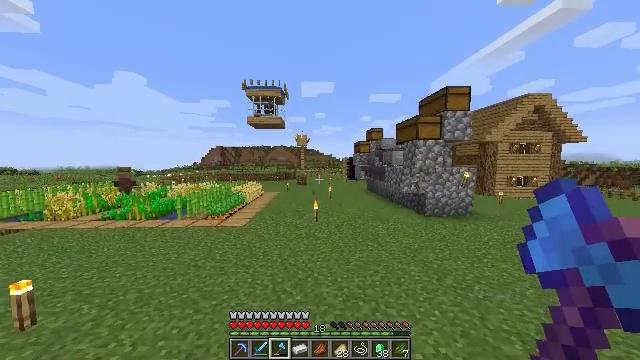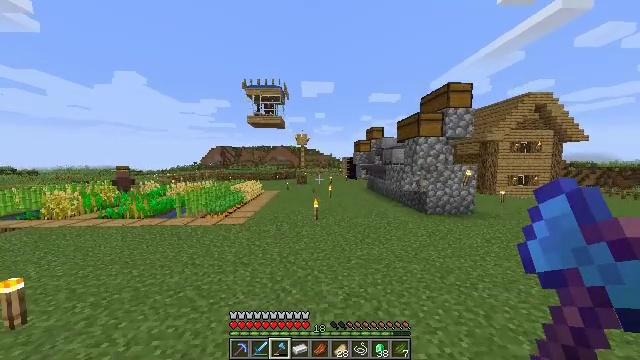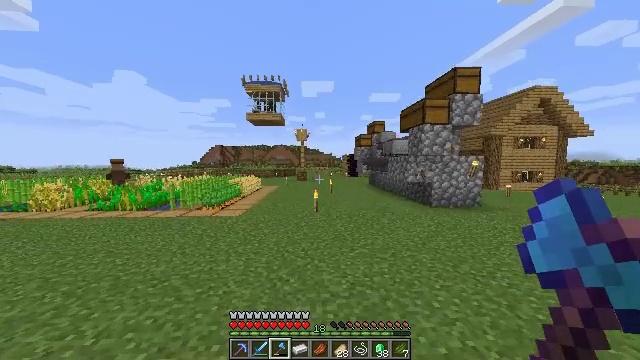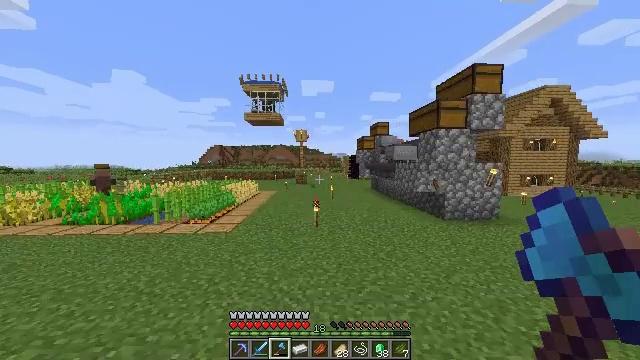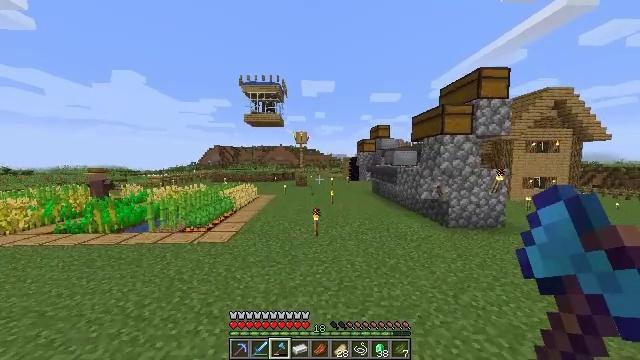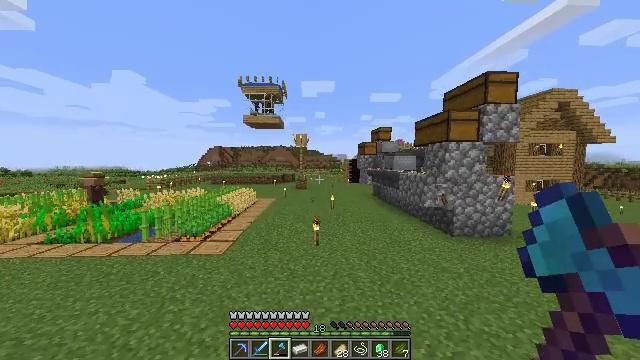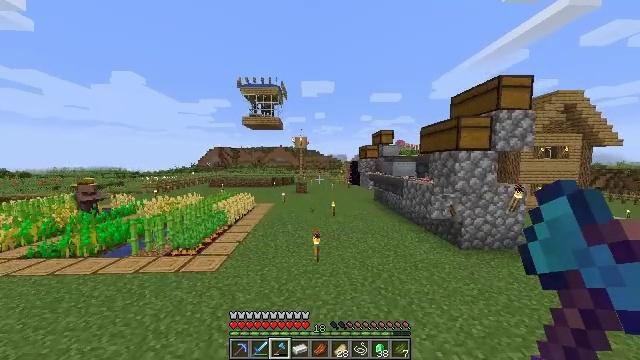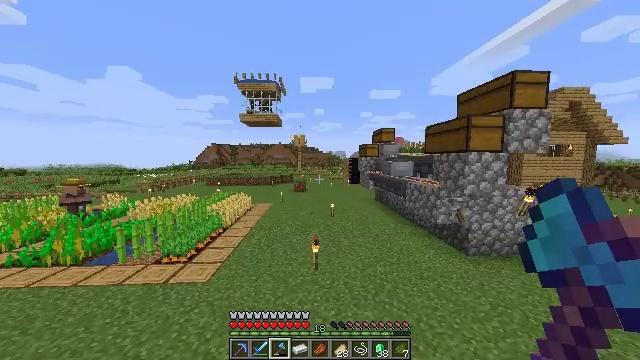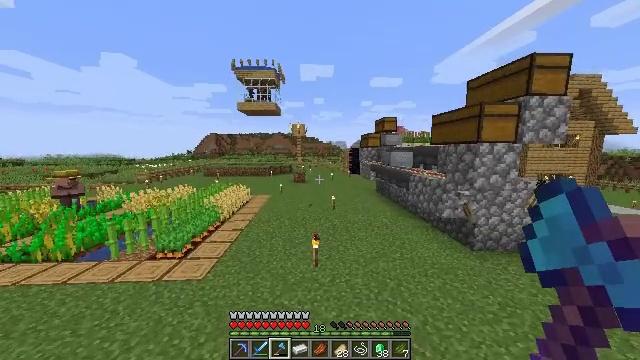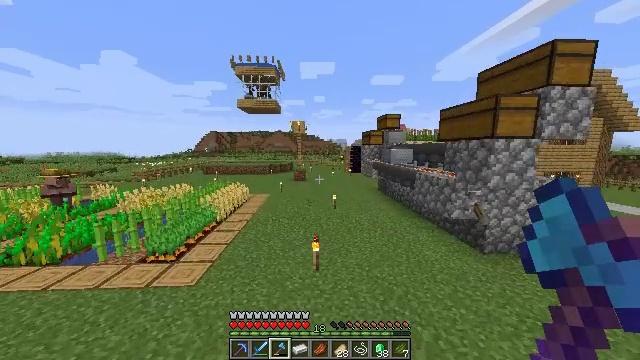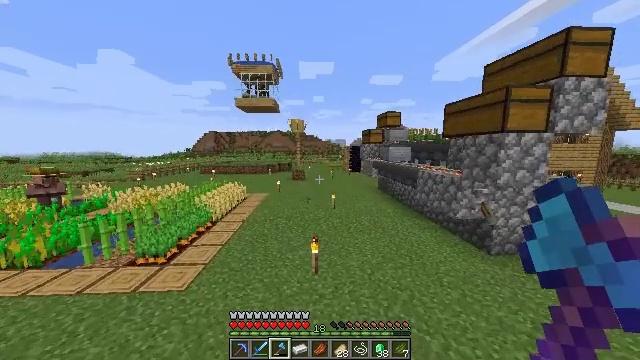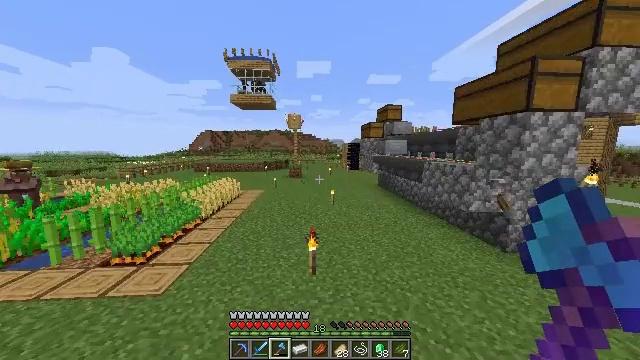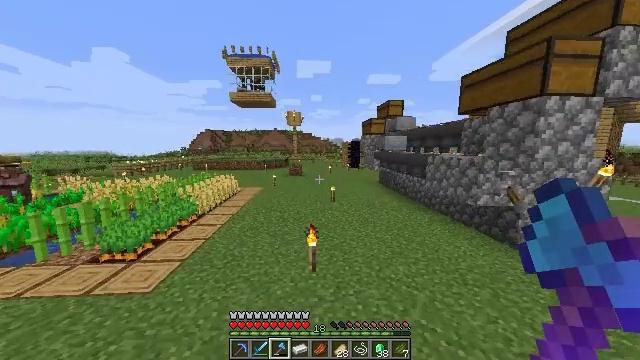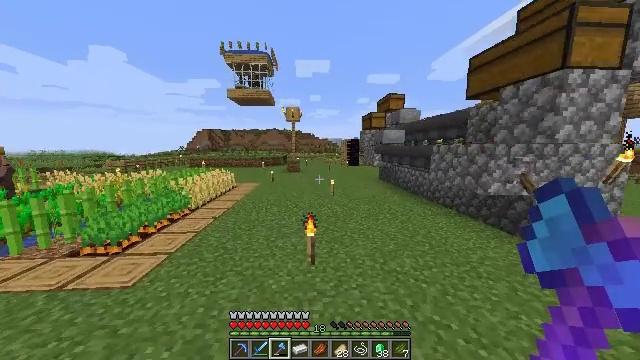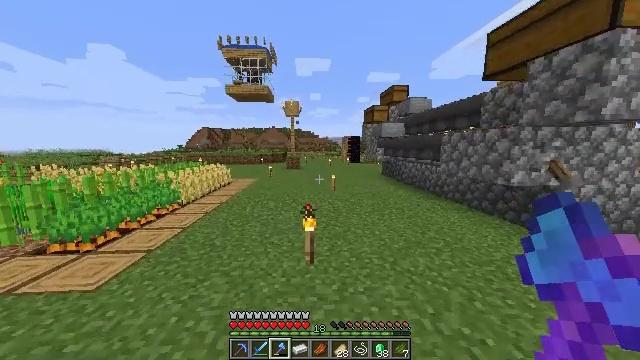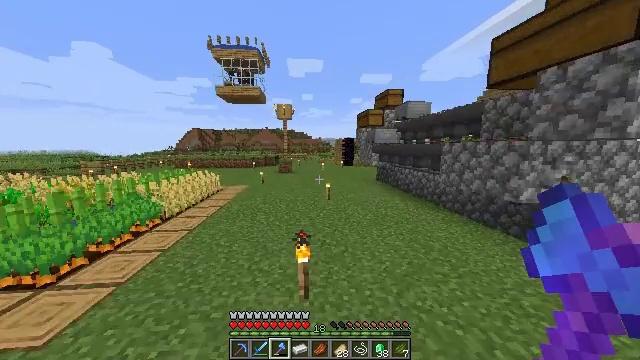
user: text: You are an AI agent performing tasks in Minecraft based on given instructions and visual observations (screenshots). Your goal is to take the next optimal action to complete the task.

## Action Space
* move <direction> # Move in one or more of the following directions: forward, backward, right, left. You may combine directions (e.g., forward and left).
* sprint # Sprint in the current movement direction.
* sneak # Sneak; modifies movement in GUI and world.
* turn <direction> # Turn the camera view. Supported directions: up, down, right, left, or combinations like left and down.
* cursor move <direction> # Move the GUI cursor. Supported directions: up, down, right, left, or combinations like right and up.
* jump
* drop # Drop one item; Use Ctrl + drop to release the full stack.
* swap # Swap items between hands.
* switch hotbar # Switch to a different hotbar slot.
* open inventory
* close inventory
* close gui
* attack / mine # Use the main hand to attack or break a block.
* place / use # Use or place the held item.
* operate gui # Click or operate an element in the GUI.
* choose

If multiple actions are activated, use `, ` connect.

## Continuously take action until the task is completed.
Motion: motion action
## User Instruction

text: Interact with the furnace to obtain green dye.
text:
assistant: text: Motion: move forward, sprint, jump
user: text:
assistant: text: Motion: move forward, sprint, jump
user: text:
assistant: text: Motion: move forward, sprint, jump
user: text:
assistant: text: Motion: move forward, sprint, jump
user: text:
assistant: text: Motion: move forward, sprint, jump
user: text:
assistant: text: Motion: move forward, jump
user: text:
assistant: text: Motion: move forward, jump
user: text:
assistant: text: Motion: move forward, turn down, jump
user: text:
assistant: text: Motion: move forward, sprint, jump
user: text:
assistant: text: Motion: move forward, sprint, jump
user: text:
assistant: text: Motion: move forward, sprint, jump
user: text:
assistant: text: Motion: move forward, sprint, jump
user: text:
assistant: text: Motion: move forward, sprint, jump
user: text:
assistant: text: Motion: move forward, sprint, jump
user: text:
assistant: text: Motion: move forward, turn right, jump
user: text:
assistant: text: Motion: move forward, turn right, jump
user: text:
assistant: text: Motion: move forward, turn right, jump
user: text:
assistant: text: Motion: move forward, turn right, jump
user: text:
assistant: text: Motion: move forward, jump
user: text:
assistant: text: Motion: move forward, jump
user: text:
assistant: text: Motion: move forward, jump
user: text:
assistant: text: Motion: move forward, jump
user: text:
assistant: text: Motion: move forward, jump
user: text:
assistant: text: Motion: move forward, sprint, jump
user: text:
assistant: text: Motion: move forward, sprint, jump
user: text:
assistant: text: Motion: move forward, sprint, jump
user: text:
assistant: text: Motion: move forward, sprint, jump
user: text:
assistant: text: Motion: move forward, sprint, jump
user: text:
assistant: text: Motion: move forward, sprint, jump
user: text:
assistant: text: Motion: move forward, jump